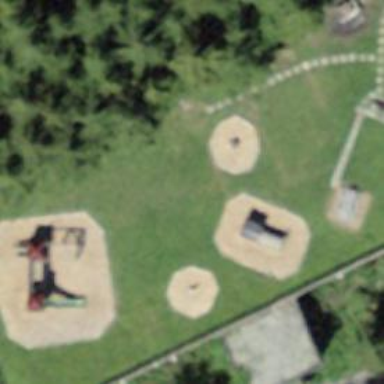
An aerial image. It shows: Playground area for leisure activities on the land.